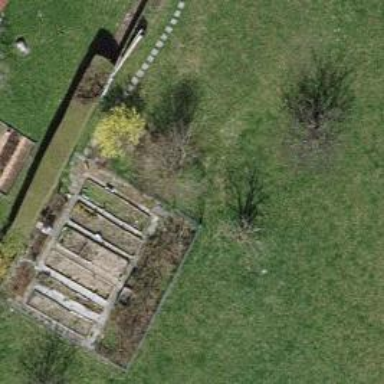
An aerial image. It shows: Garden that is leisure land.